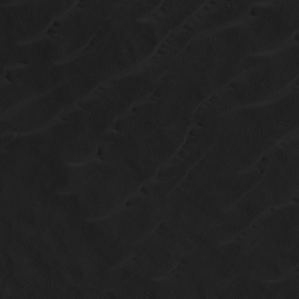
Label: non_frost